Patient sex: M
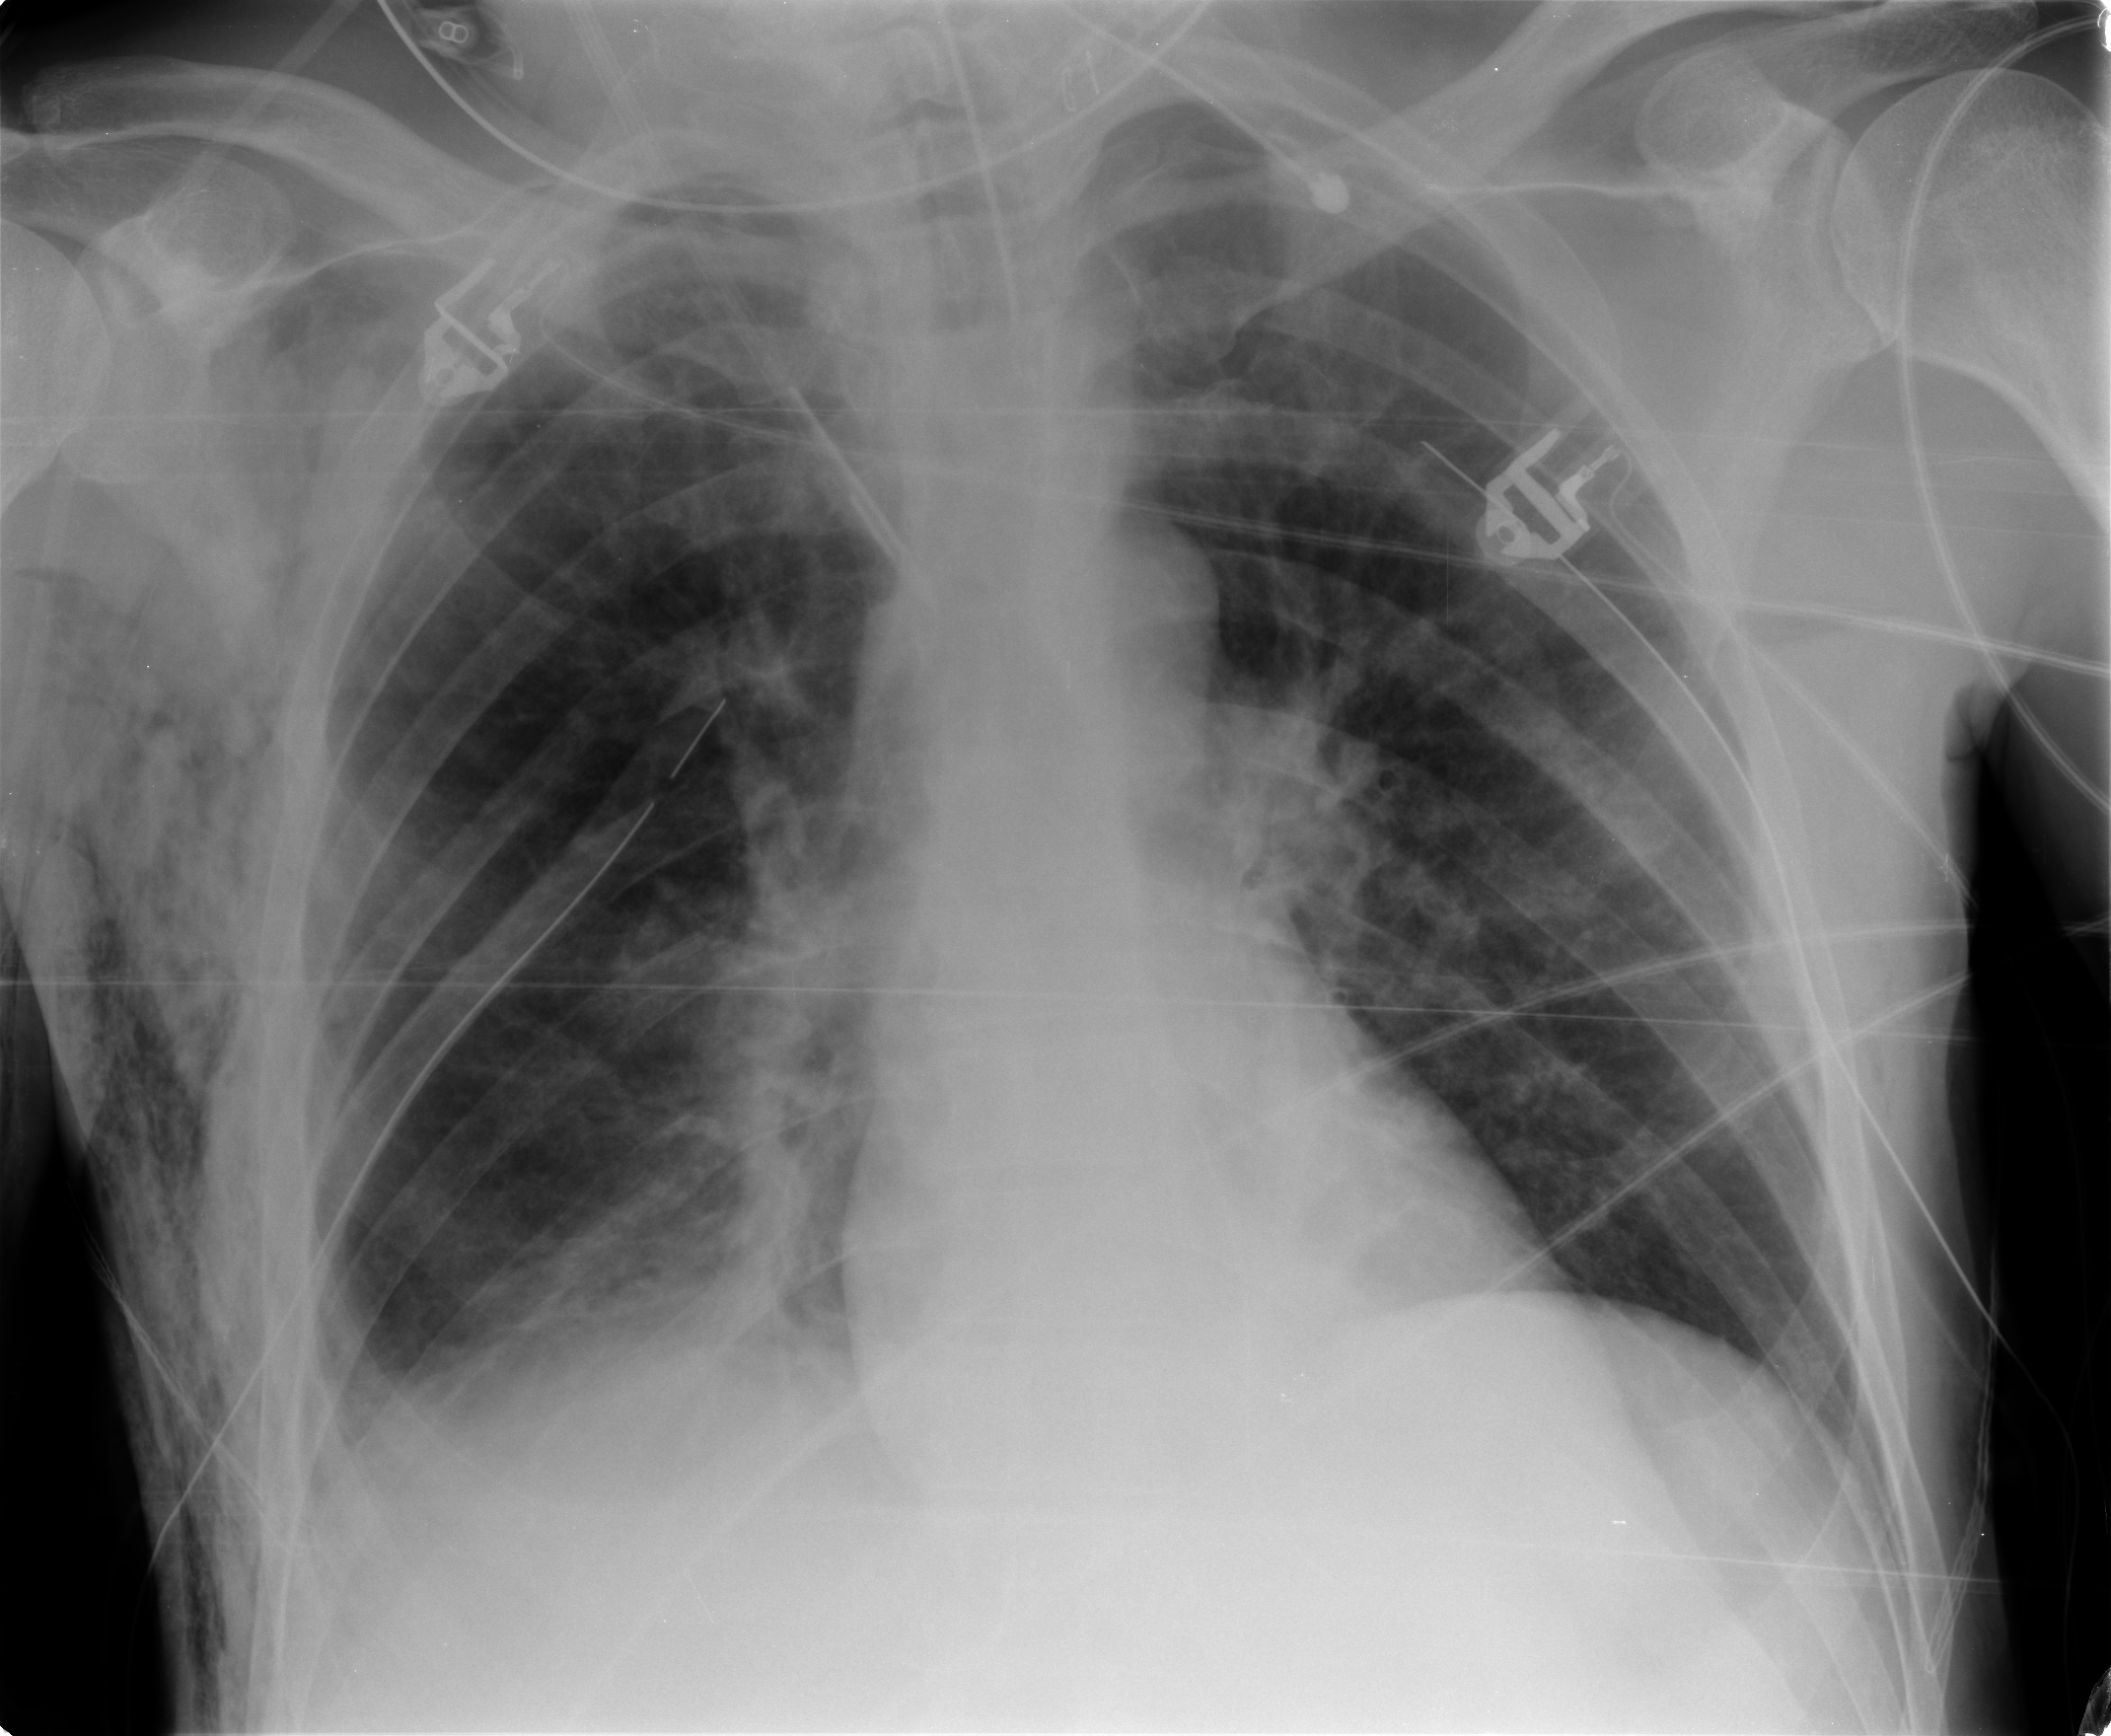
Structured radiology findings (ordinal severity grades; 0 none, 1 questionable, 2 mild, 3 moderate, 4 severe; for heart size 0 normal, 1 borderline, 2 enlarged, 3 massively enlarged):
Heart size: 0
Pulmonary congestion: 1
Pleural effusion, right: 2
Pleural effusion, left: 0
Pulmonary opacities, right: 2
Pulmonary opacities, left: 0
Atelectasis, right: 3
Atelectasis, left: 2